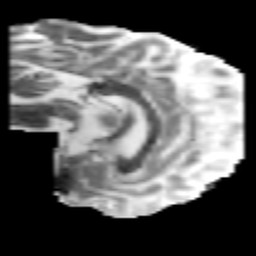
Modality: MD
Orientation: sagittal
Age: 36
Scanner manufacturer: philips
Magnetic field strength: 3 T
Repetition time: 7.766 s
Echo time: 0.1224 s